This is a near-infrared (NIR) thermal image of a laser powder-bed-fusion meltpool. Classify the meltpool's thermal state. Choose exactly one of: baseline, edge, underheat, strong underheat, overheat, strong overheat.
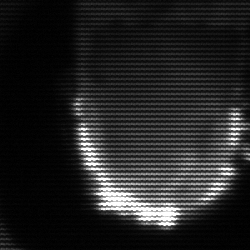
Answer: baseline